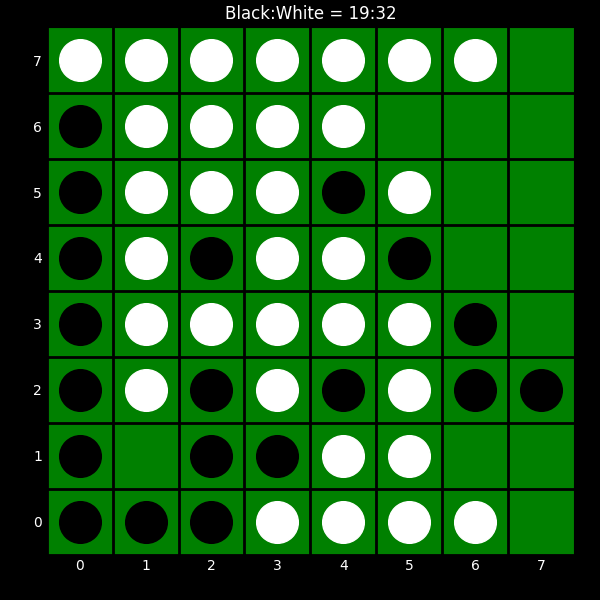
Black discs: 19
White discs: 32